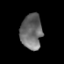
Tissue: prostate
Cell type: Fibroblasts
Senescence score: 0.7627
Nuclear area (px): 743
Mean DAPI intensity: 107.3